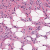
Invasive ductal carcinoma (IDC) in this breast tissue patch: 1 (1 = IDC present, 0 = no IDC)